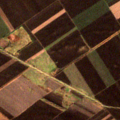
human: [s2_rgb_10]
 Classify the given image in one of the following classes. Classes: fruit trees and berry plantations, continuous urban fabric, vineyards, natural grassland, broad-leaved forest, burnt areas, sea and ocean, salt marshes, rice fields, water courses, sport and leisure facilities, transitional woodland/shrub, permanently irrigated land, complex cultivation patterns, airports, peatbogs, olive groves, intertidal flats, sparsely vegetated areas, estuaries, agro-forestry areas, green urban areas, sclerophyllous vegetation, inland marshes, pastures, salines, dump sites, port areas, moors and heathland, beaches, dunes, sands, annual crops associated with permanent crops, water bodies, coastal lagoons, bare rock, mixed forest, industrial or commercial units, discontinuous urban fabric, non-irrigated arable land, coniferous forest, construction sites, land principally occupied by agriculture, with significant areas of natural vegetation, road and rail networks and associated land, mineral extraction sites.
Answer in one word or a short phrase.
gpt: non-irrigated arable land